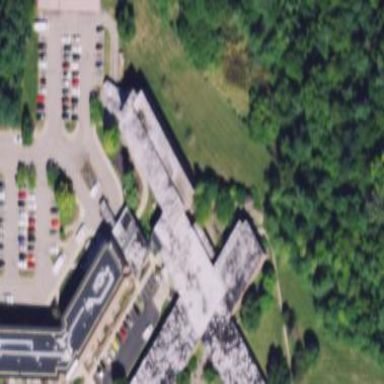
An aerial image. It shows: Nursing home.